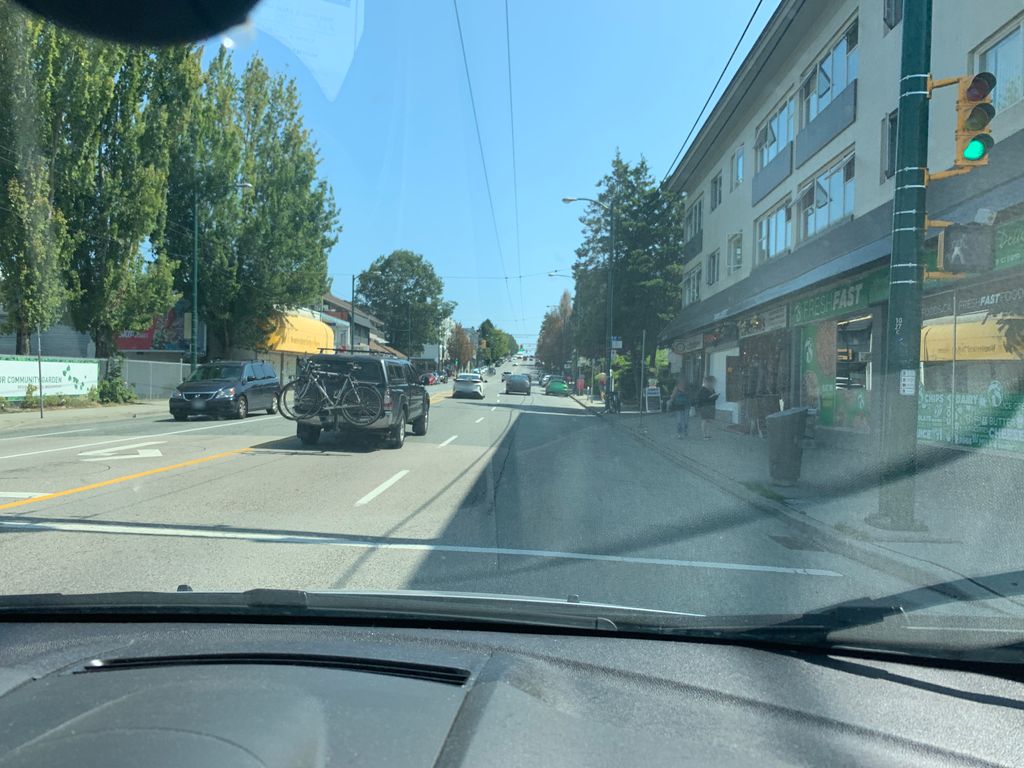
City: vancouver